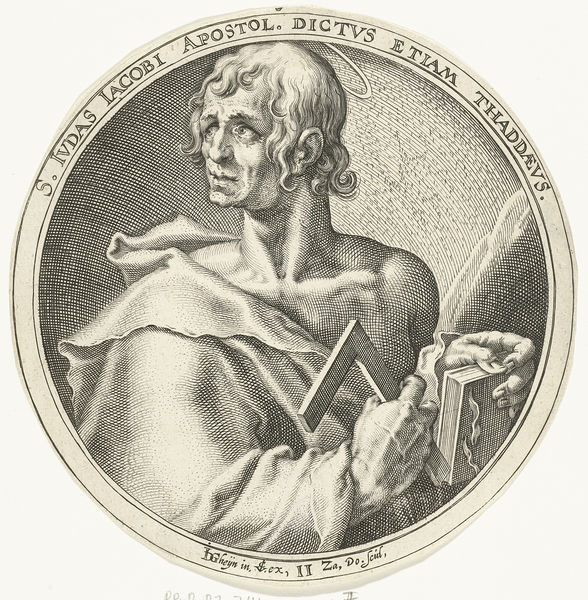
Titel: H. Judas Taddeüs
Künstler: Zacharias Dolendo
Standort: Amsterdam
Institution: Rijksmuseum
Schlagwörter: white, black, hair, old, portrait, robe, homme, woodcut, hand, profile, man, naked, nude, eyes, gravure, line, books, curls, lean, clothes, neck, art, engraving, religion, circle, coin, nue, book, vieux, hatching, saint, livre, muscle, latin, médaillon, math, triangle, apotre, apostle, halo, holy, équerre, épaule, science, apostel, jacob, évangile, apostol, homme vieux, thaddeus, jacobi, dictus, etiam, thaddaeus, ivdas, iacobi, roobe, t square, dictvs, thaddaevs